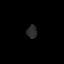
Tissue: lung
Cell type: Endothelial cells
Senescence score: 0.5872
Nuclear area (px): 124
Mean DAPI intensity: 44.573